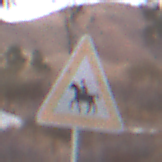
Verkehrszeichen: ReiterRechts
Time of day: SunriseSunset
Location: Outdoor (Suburban)
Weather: PartlyCloudy
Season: NotSpecified
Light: Natural